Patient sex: M
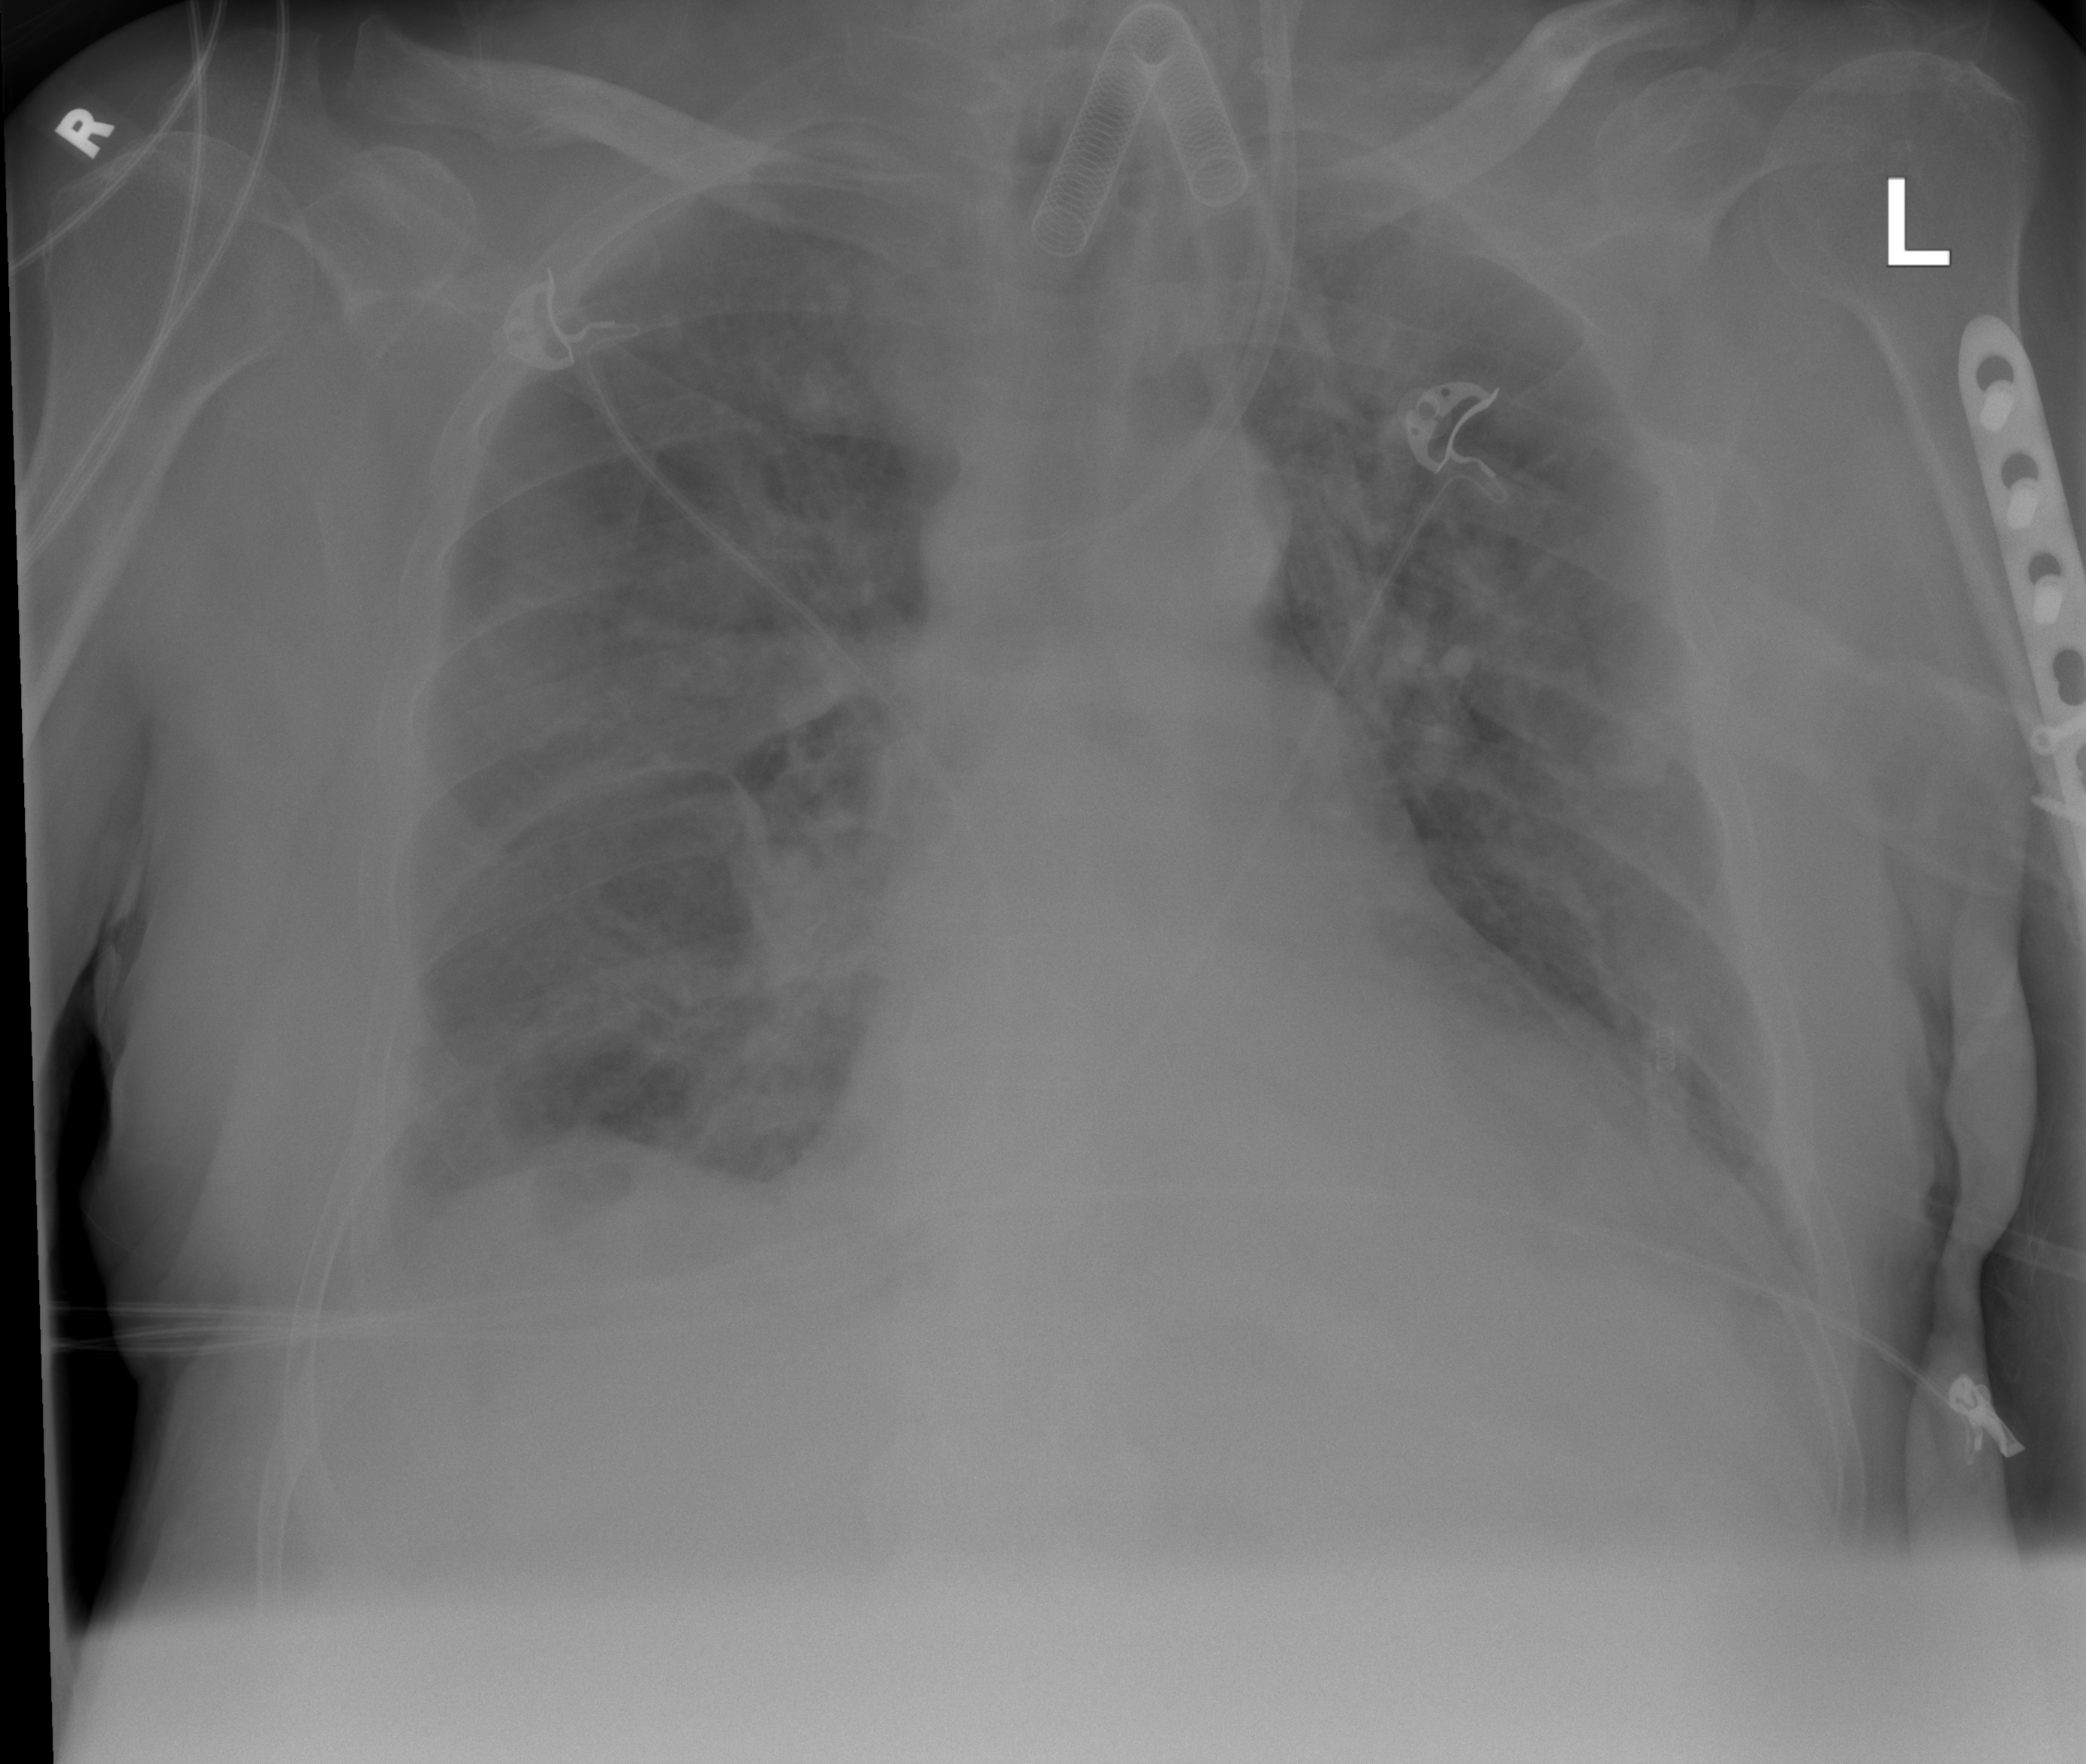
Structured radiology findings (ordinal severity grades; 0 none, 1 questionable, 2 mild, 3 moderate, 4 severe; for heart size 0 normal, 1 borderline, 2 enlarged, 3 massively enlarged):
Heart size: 2
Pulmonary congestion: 2
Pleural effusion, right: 2
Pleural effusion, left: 0
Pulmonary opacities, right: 2
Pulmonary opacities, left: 0
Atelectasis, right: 2
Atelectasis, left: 2